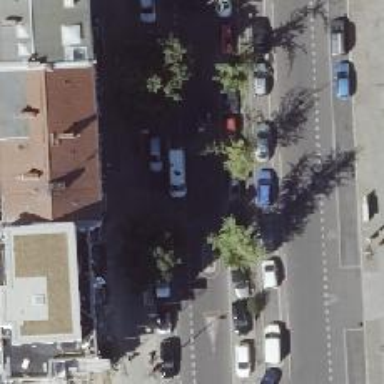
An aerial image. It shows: Tertiary road with asphalt surface and parking lane on the right side.